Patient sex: F
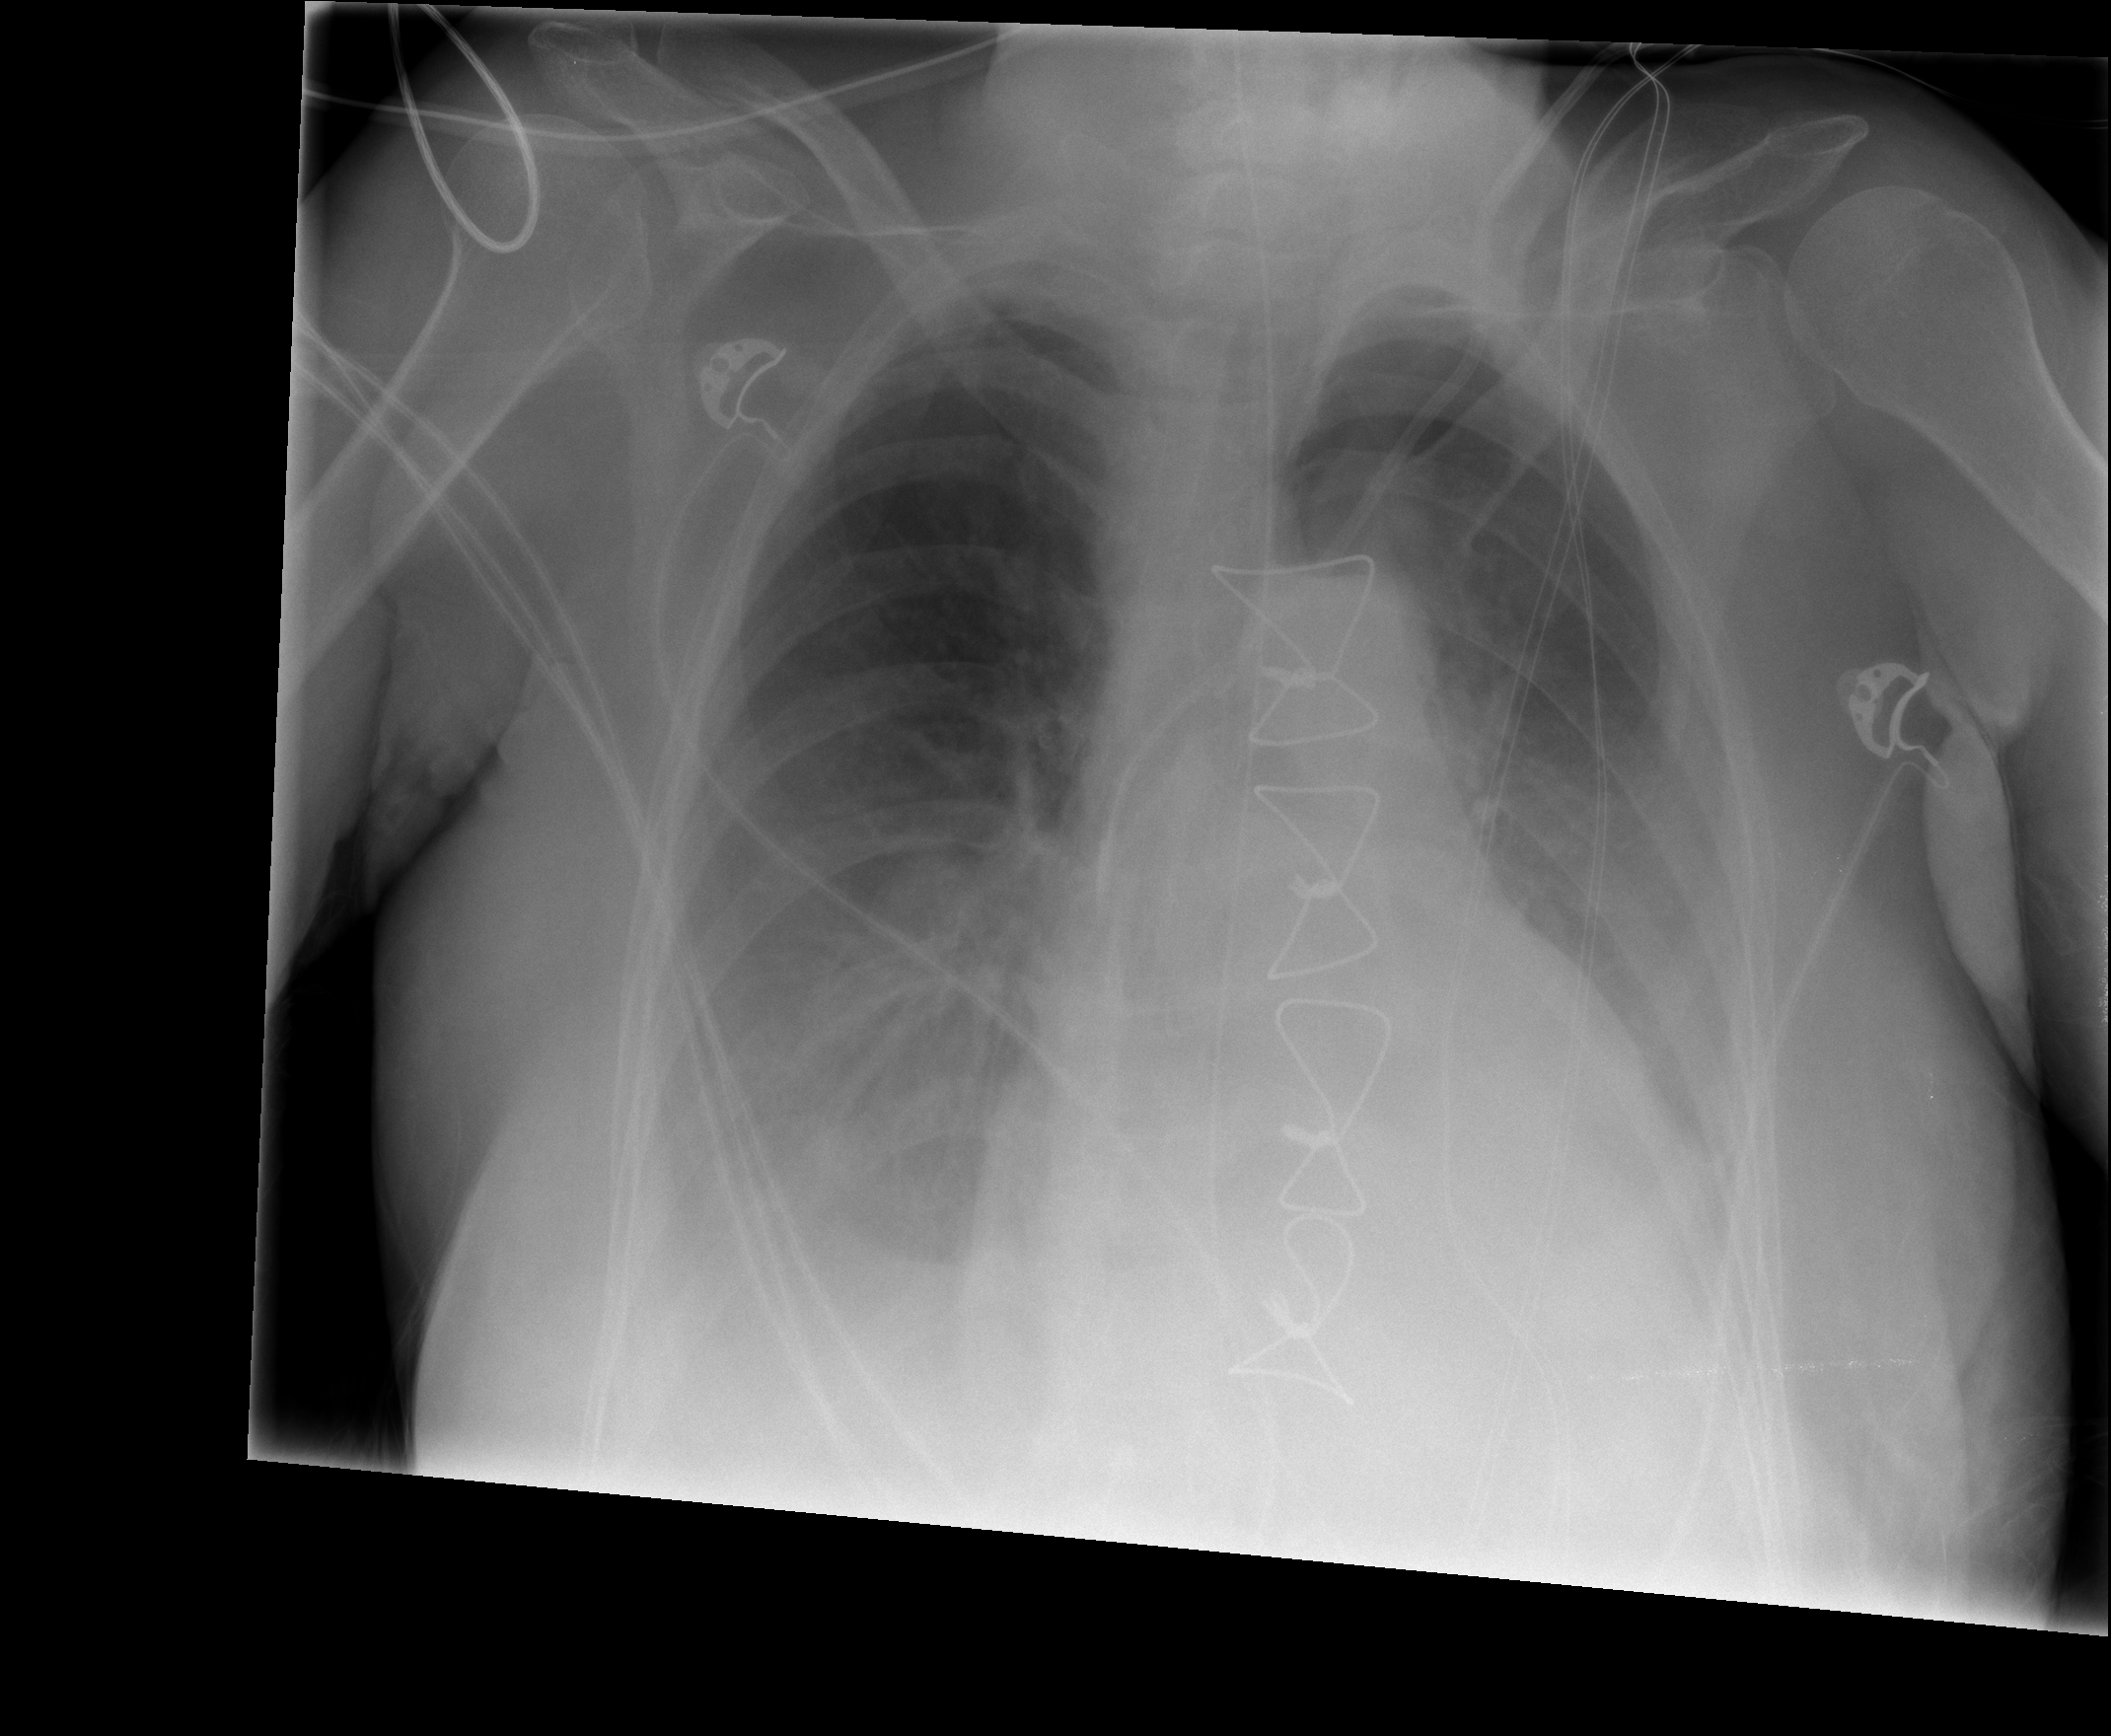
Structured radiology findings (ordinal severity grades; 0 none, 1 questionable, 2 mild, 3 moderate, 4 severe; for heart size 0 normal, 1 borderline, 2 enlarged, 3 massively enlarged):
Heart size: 0
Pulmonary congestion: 0
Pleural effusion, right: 2
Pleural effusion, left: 2
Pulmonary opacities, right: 0
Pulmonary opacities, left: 0
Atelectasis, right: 2
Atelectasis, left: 2